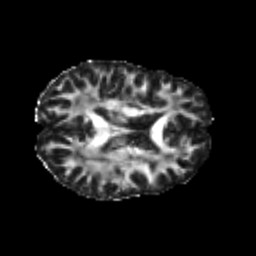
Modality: FA
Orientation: axial
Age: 23
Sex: female
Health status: healthy
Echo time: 0.074 s